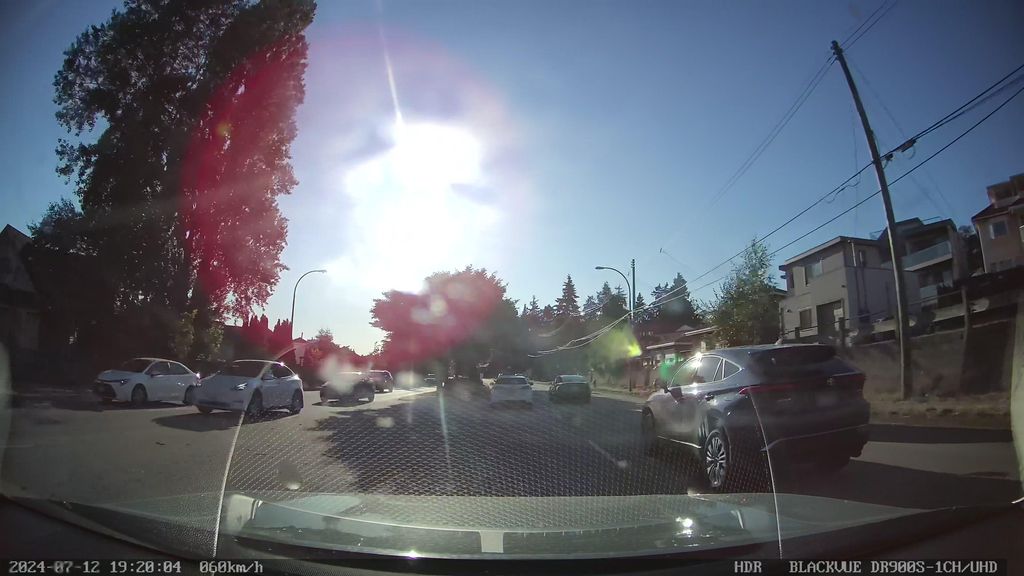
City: vancouver